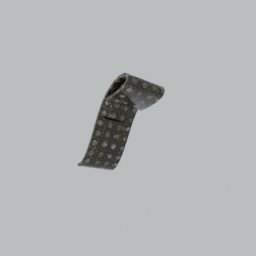
Label: furniture